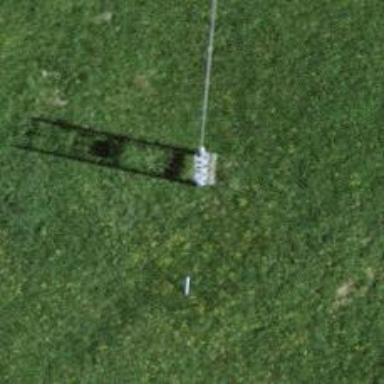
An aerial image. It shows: Power pole.